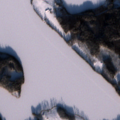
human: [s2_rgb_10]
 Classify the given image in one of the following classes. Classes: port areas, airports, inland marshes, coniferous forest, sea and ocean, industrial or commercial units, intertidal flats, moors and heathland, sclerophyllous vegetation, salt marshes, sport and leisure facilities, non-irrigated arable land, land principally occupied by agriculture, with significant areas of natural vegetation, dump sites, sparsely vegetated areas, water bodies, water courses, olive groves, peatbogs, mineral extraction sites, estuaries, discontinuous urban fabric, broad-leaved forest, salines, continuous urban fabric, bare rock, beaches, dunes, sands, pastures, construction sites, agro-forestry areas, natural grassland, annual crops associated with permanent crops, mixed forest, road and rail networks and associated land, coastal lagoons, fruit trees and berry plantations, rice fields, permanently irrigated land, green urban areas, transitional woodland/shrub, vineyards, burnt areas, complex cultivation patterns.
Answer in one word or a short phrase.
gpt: coniferous forest, mixed forest, water bodies